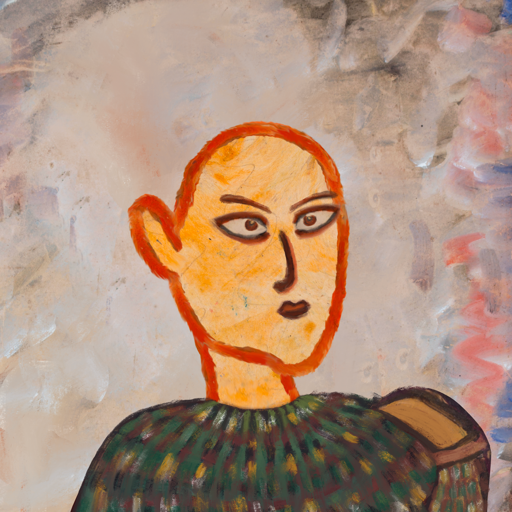
Background: Roy_Bahadur, Head And Neck Side: Experience, Face Side: Roy_Bahadur, Bust: After_Raid, Hair Side: Blank, Head Accessory: Blank, Second Necklace: Blank, Necklace: Blank, Baby: Blank